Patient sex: F
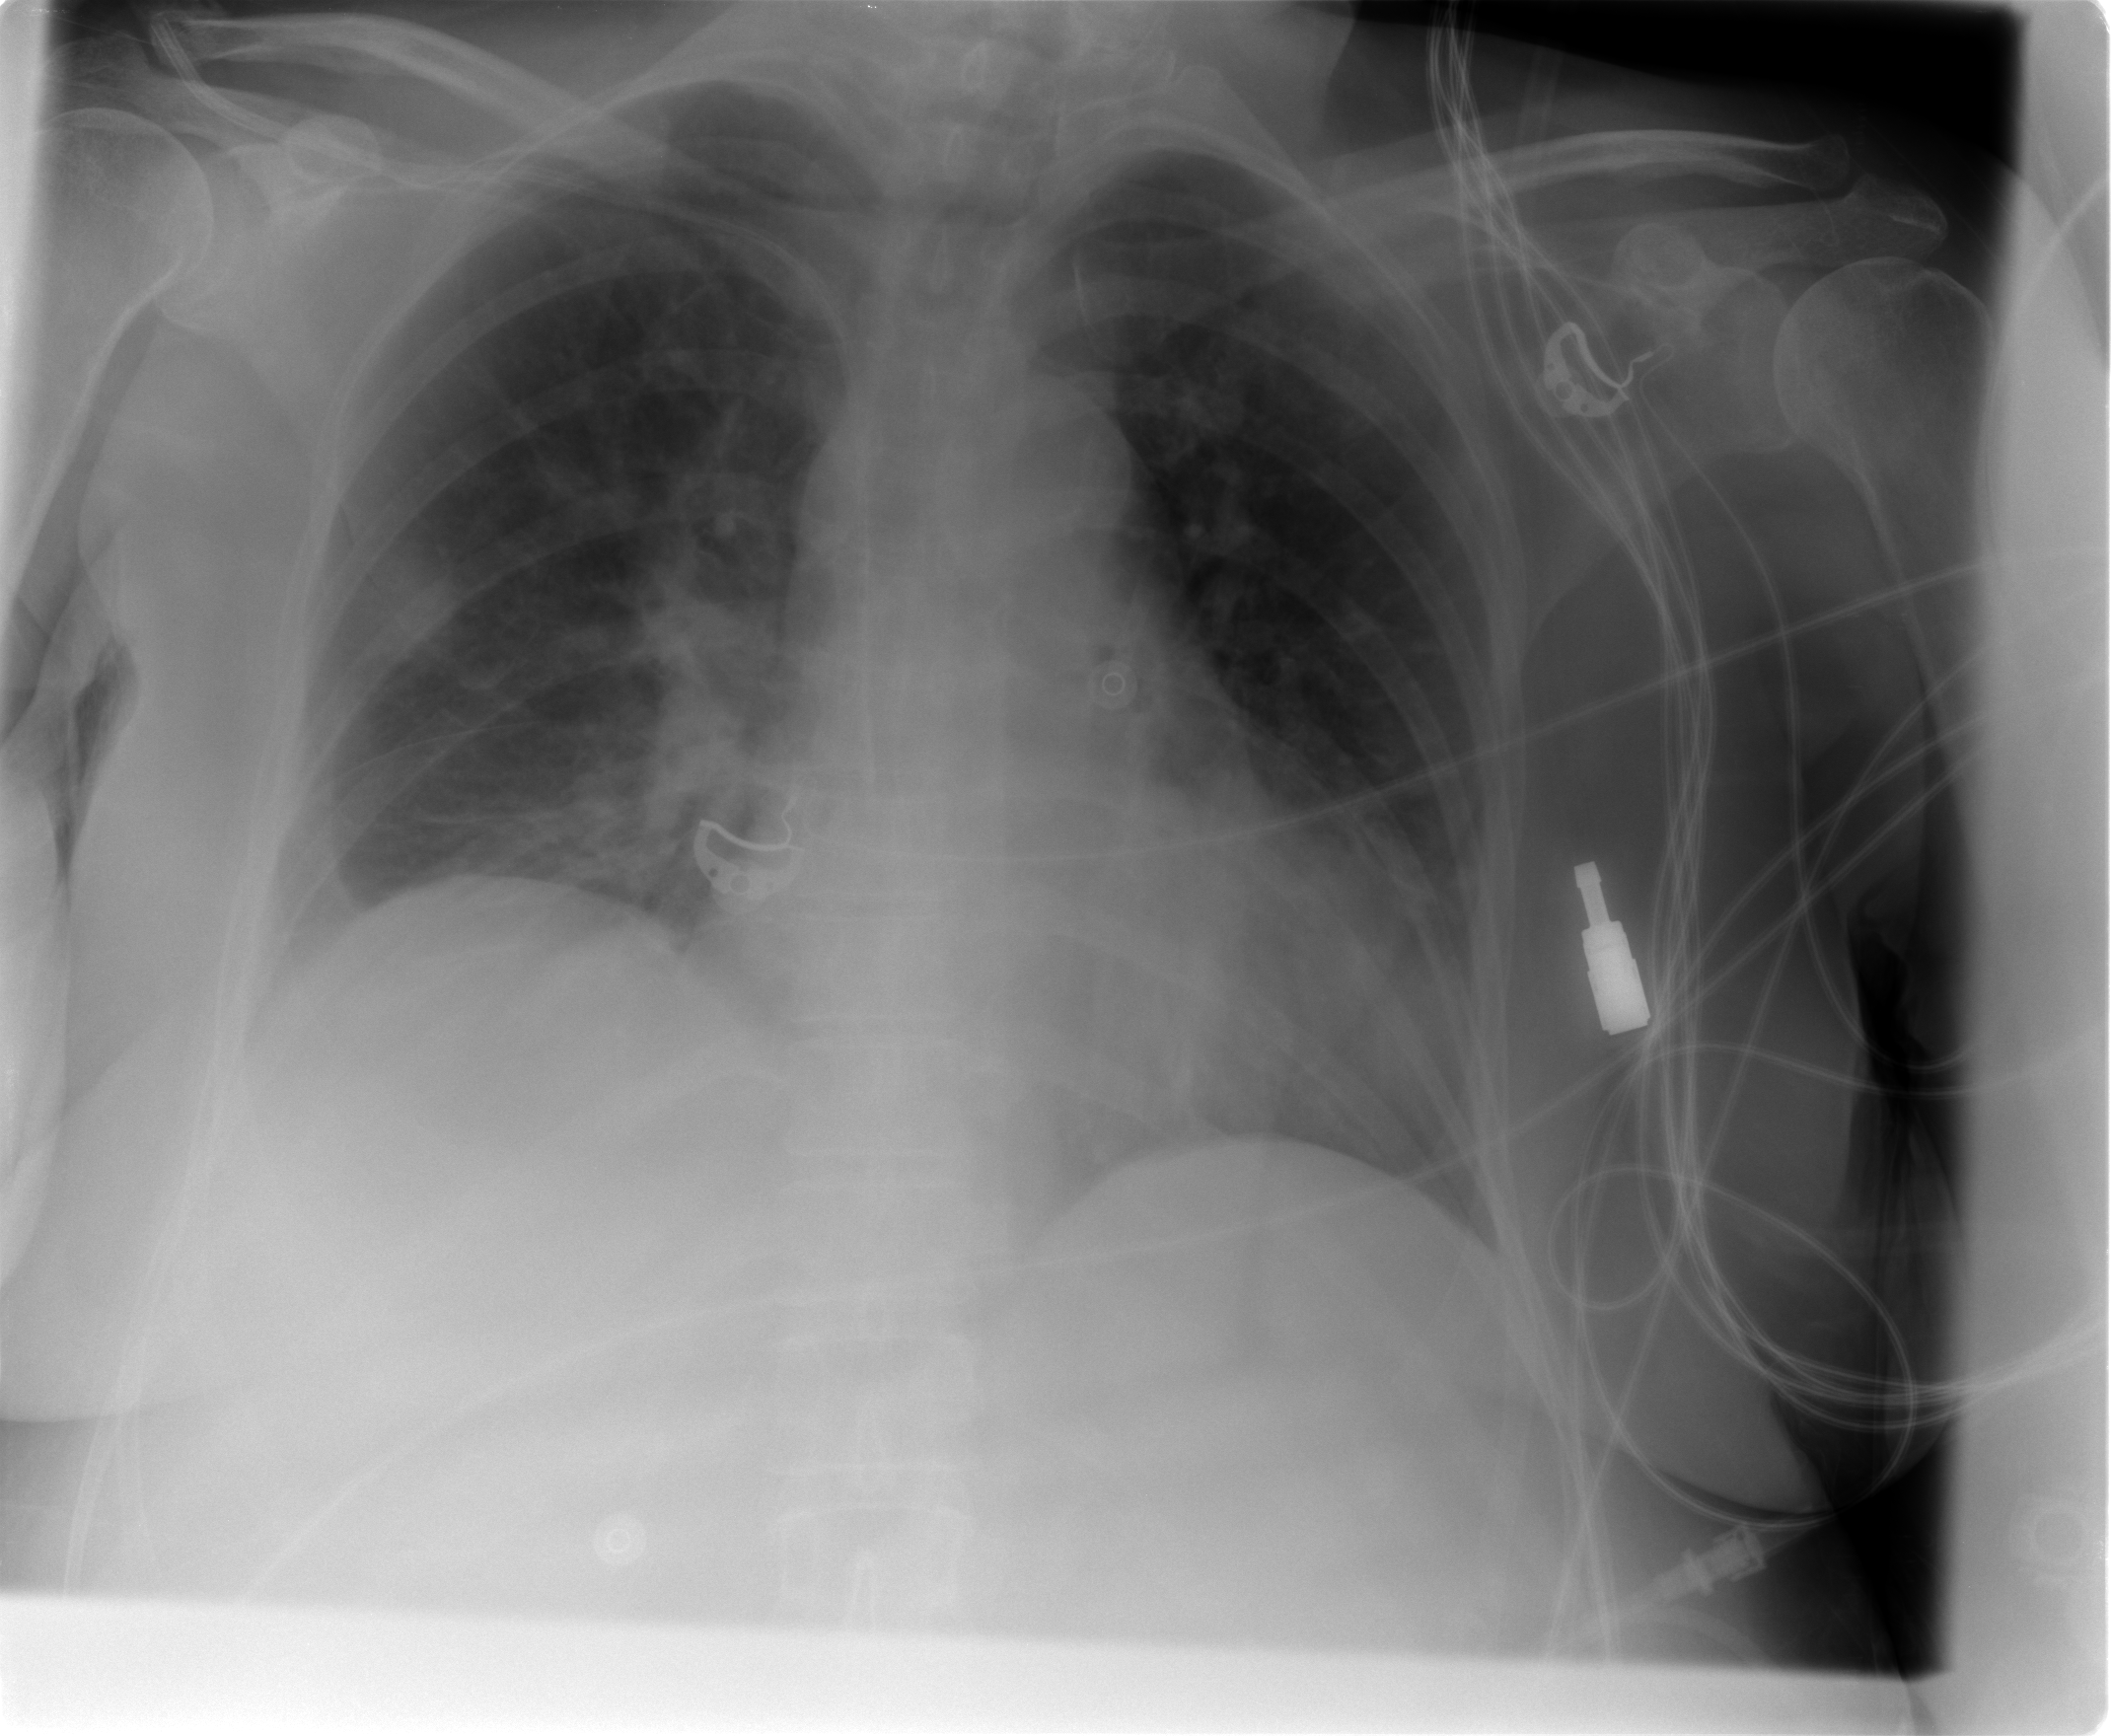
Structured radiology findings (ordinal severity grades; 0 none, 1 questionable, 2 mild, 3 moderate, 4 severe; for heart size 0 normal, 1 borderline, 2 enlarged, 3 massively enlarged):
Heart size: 0
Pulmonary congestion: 2
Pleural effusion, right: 2
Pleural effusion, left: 0
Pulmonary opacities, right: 2
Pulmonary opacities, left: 0
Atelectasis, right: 2
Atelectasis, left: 2